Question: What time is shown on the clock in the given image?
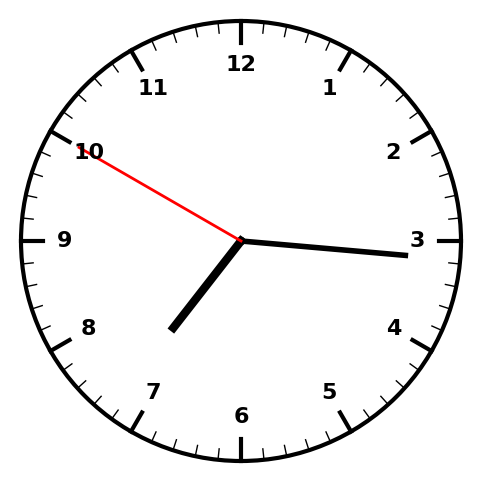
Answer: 07:15:50